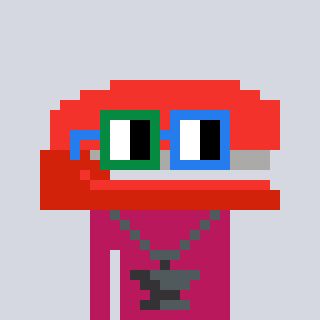
a pixel art character with square green and blue glasses, a stapler-shaped head and a darkpink-colored body on a cool background